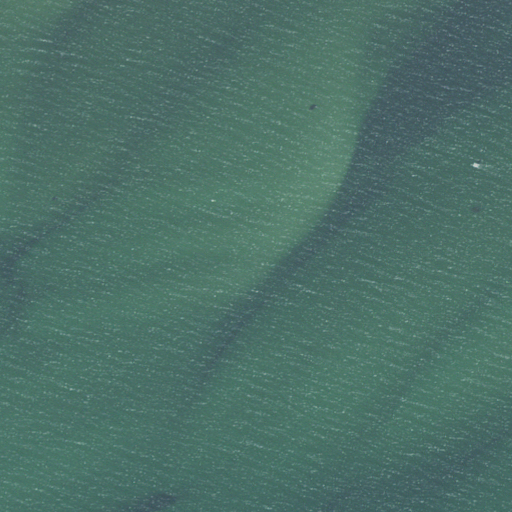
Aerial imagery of island in Massachusetts named Kolb Rock containing only open water